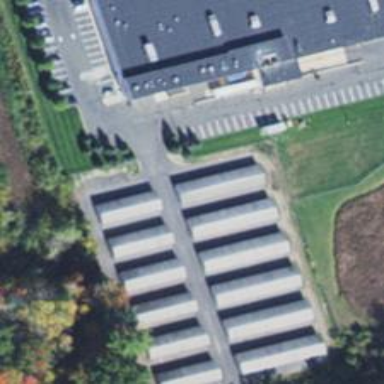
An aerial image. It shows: Storage rental shop.